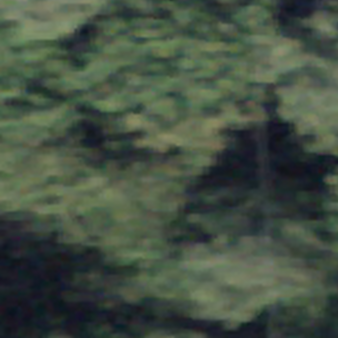
Label: other